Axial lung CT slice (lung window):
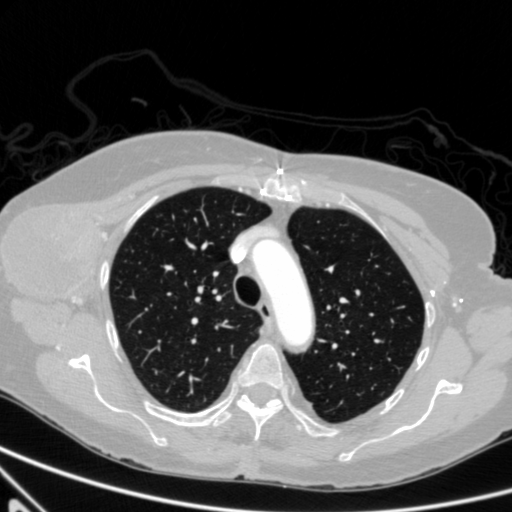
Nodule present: no